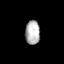
Tissue: prostate
Cell type: T cells
Senescence score: 0.8449
Nuclear area (px): 344
Mean DAPI intensity: 178.407